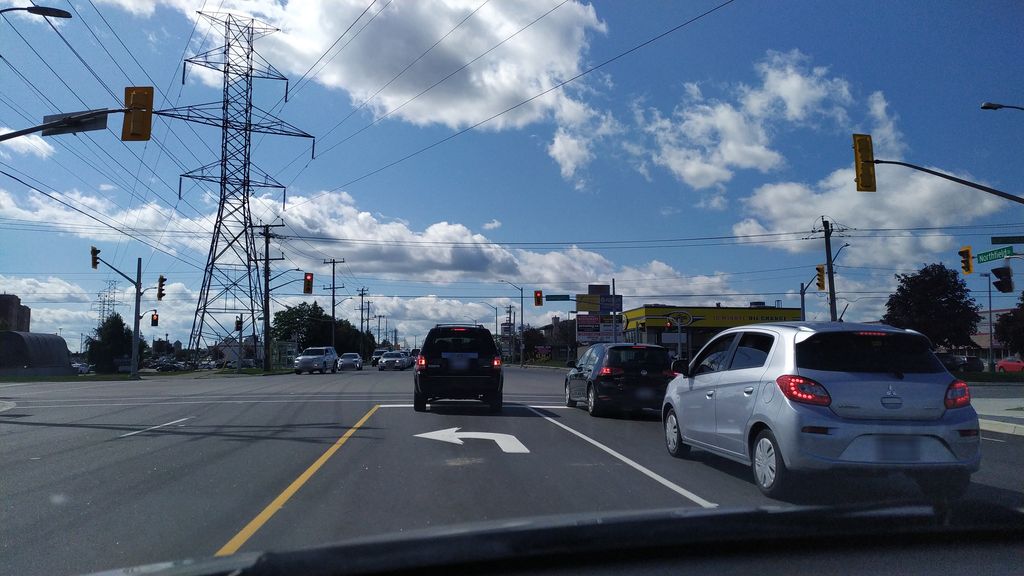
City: kitchener-waterloo